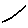
Label: line